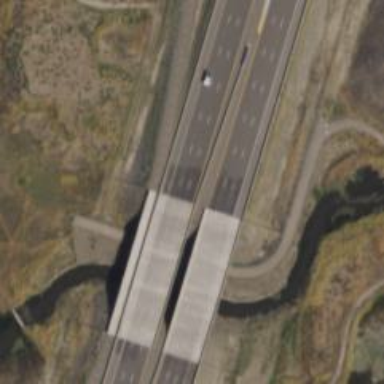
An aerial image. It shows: Bridge over trunk highway expressway.